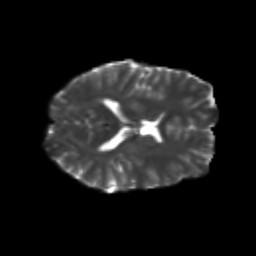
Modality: T2w
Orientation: axial
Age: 26
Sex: female
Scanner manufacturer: siemens
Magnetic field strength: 3 T
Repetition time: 3.5 s
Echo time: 0.104 s